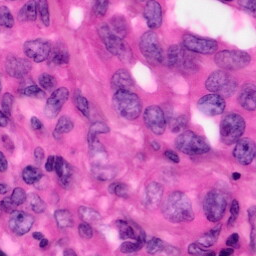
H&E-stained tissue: Pancreatic